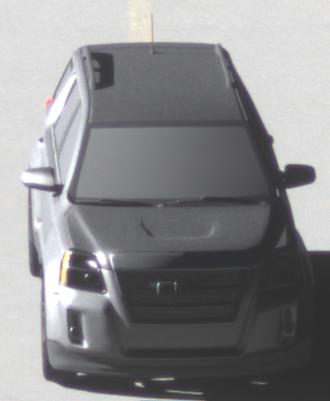
Make: GMC
Model: Terrain
Detailed model: Gen. 1
Model produced from: 2009
Model produced until: 2017
Doors: 5
Color: gray
Road condition: dry road
Daytime: morning or afternoon
Contrast: high contrast